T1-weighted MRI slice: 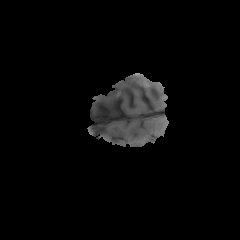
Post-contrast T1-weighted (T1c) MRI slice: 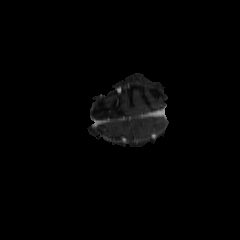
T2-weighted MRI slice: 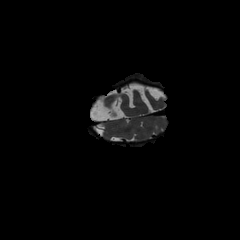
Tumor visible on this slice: yes